Question: We have a problem at our checkout with the calculation of the shipping costs. We have set everything correct and shipping costs should be 4.95. We are using the one step checkout and at the second step shipping methods you find the correct amount of 4.95. When you look at the overview of the order, this amount suddenly changes in 4.94 (so one sent difference). See picture below.

Does anyone know what is happening?
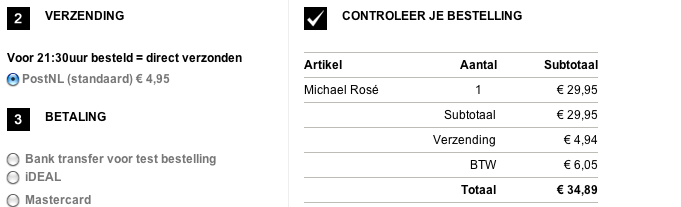
Answer: This is related due to the famous magento rounding bug:
Goto file '/app/code/core/Mage/Core/Model/Store.php'
Change the roundPrice Method to round with 4 digits:
'''
/**
* Round price
*
* @param mixed $price
* @return double
*/
public function roundPrice($price)
{
return round($price, 4);
}
'''
Hope this helps! Needless to say, at least dont hack the core - do a rewrite!